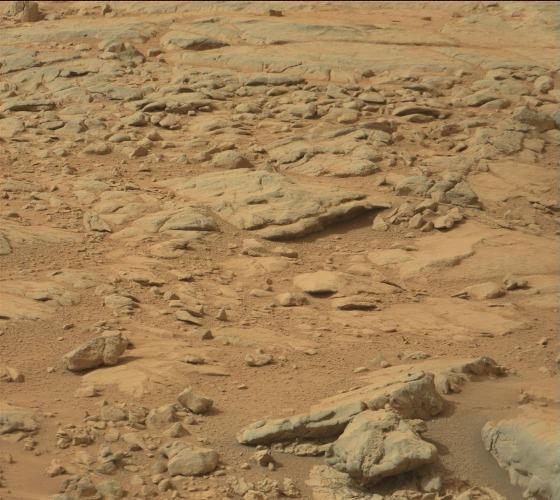
Terrain classes present: Bedrock, Gravel / Sand / Soil, Rock, Shadow